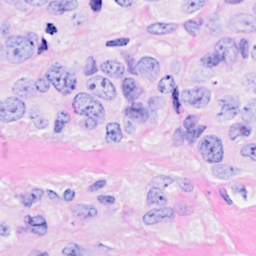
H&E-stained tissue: Breast